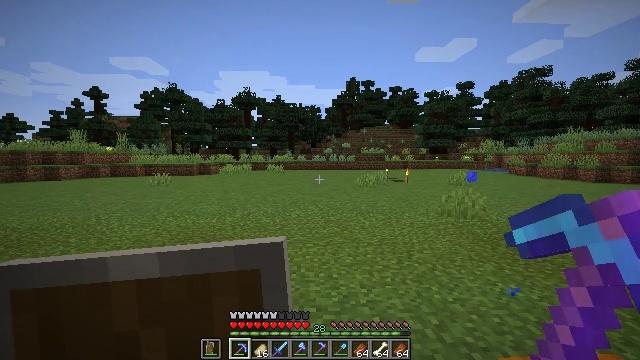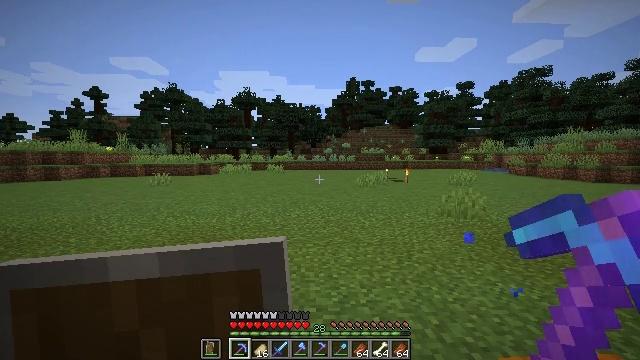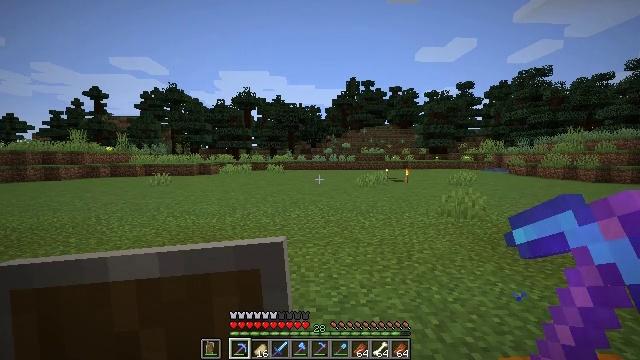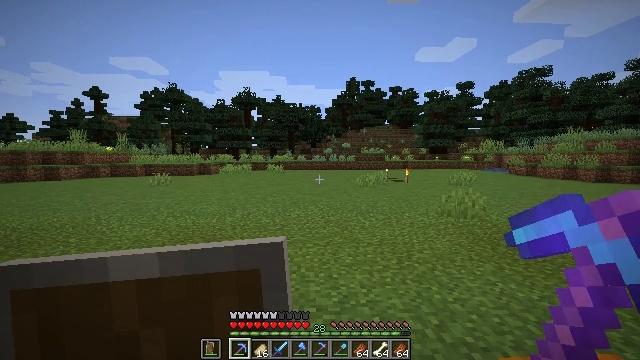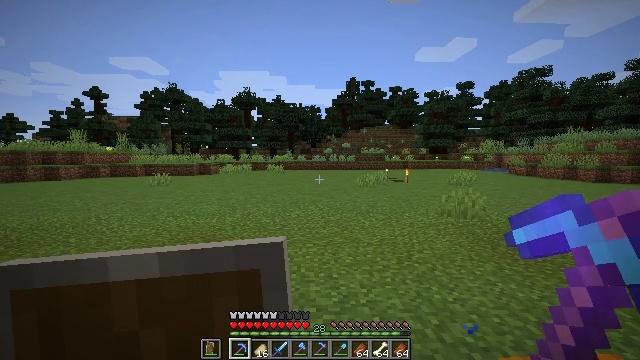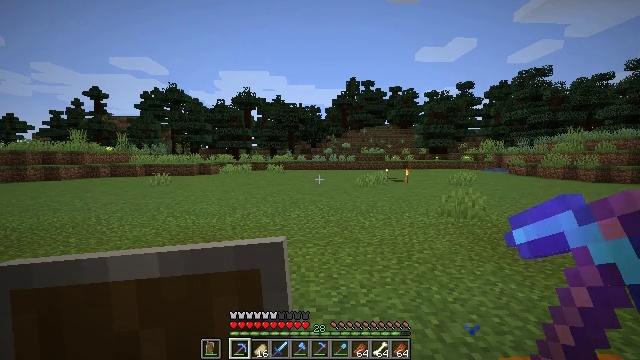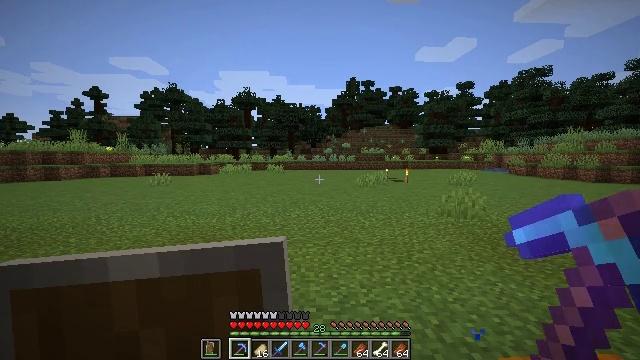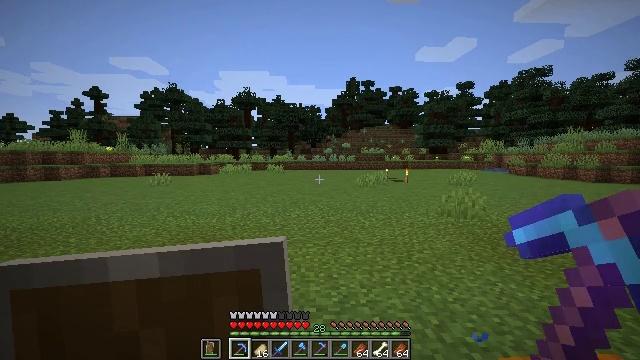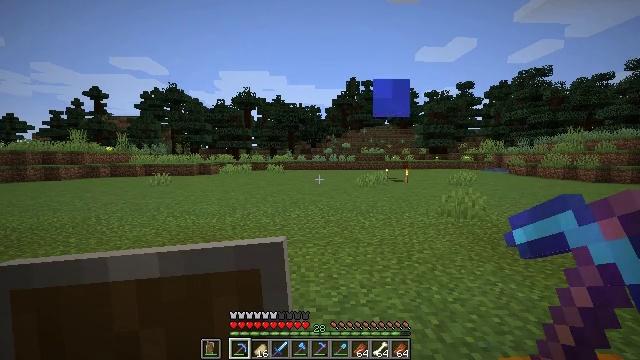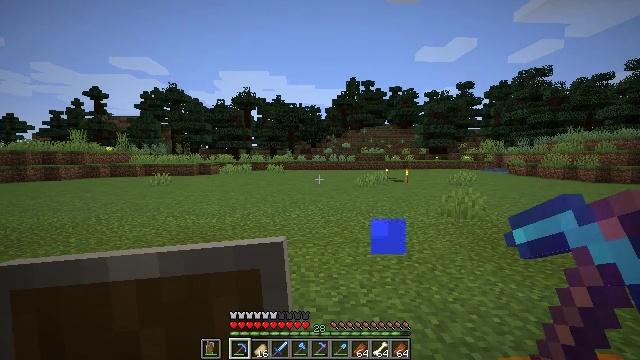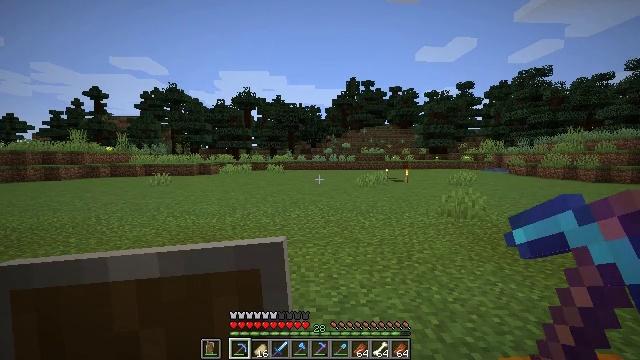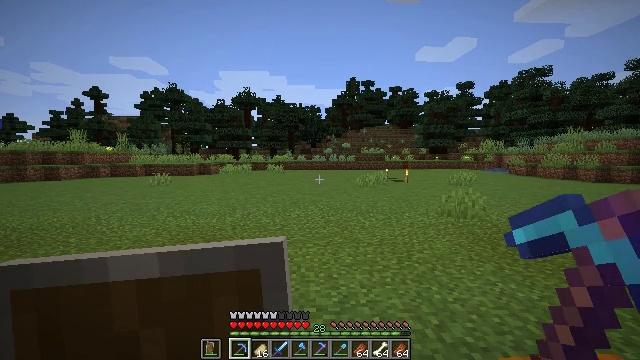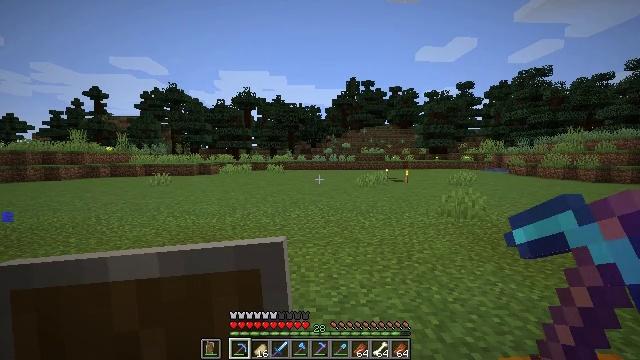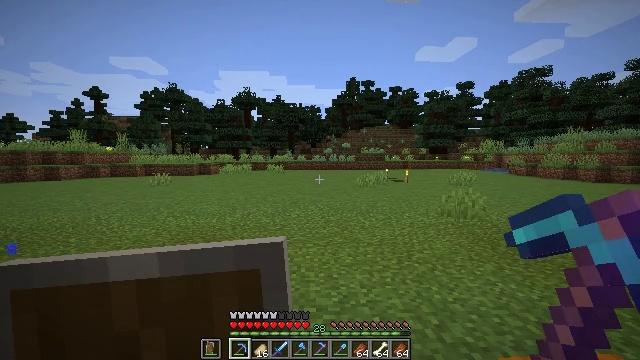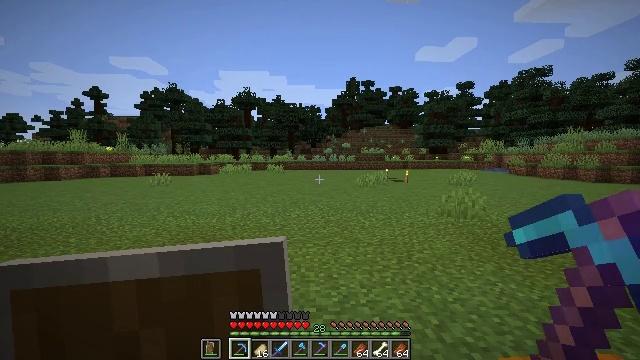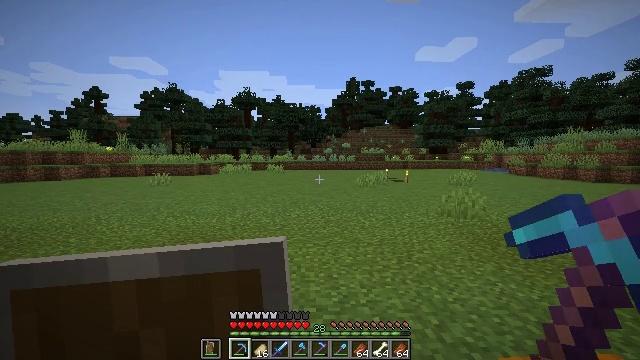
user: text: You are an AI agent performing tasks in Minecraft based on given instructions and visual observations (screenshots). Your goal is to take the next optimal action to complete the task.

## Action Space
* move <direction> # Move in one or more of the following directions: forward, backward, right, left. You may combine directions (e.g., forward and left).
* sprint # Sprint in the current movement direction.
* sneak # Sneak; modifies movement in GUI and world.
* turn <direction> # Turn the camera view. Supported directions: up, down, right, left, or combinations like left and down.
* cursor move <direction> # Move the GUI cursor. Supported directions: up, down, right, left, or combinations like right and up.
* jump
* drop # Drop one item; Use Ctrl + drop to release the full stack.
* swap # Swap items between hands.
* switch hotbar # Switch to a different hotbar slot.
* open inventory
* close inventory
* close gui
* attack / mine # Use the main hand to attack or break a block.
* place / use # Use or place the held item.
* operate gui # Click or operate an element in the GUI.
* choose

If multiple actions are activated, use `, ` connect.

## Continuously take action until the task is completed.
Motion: motion action
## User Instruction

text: Break the blue shulker box to pick it up.
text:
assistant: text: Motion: no_op
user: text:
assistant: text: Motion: no_op
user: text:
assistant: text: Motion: no_op
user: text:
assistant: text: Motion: no_op
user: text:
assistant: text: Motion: no_op
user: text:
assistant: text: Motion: no_op
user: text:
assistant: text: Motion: no_op
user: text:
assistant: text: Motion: no_op
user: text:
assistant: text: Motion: no_op
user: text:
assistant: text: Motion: no_op
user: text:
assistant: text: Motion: no_op
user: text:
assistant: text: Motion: no_op
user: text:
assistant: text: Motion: no_op
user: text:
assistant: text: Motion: no_op
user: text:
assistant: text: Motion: no_op
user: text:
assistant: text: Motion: no_op
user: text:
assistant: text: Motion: no_op
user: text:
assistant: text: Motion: no_op
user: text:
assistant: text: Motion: no_op
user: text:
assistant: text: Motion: no_op
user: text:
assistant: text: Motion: no_op
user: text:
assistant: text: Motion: no_op
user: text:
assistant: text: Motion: no_op
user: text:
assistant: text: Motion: use / place
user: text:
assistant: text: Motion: use / place
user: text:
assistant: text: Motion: use / place
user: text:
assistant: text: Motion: no_op
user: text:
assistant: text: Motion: no_op
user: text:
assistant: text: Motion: no_op
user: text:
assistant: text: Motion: no_op